Field crop: maize
Growth stage: 2
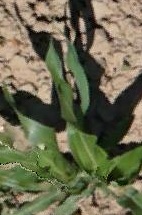
Species: maize